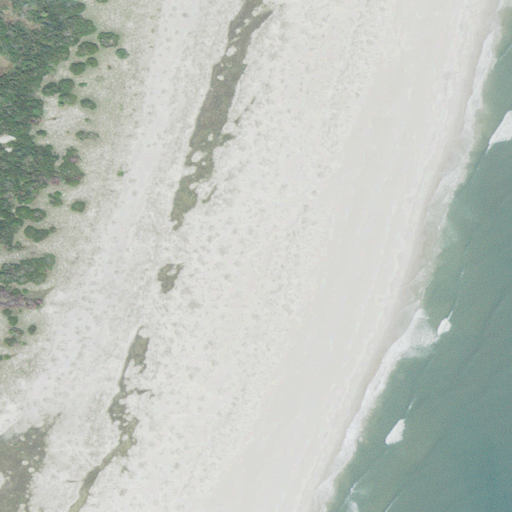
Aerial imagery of beach in North Carolina named Bay Beach containing barren land, open water, evergreen forest, and woody wetlands